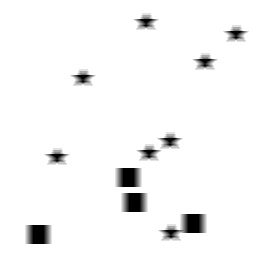
Squares: 4
Triangles: 0
Stars: 8
Total shapes: 12